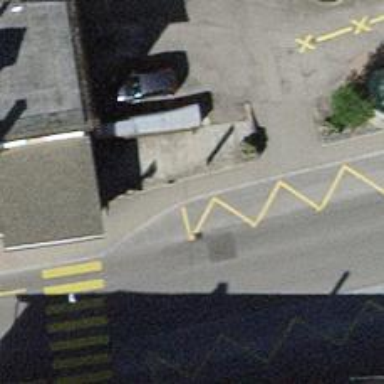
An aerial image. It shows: Platform for public transport. The platform is located by the road.